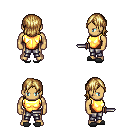
a pixel art fantasy rpg character, male body template, human, tanned skin, gold chest armor, metal pants, blonde long bangs hairstyle, gray slippers, dagger, four views (front, back, left, right), 2x2 character sprite sheet, small pixel art, hard edges, no anti-aliasing